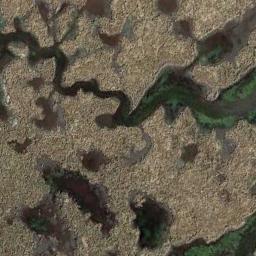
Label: wetland